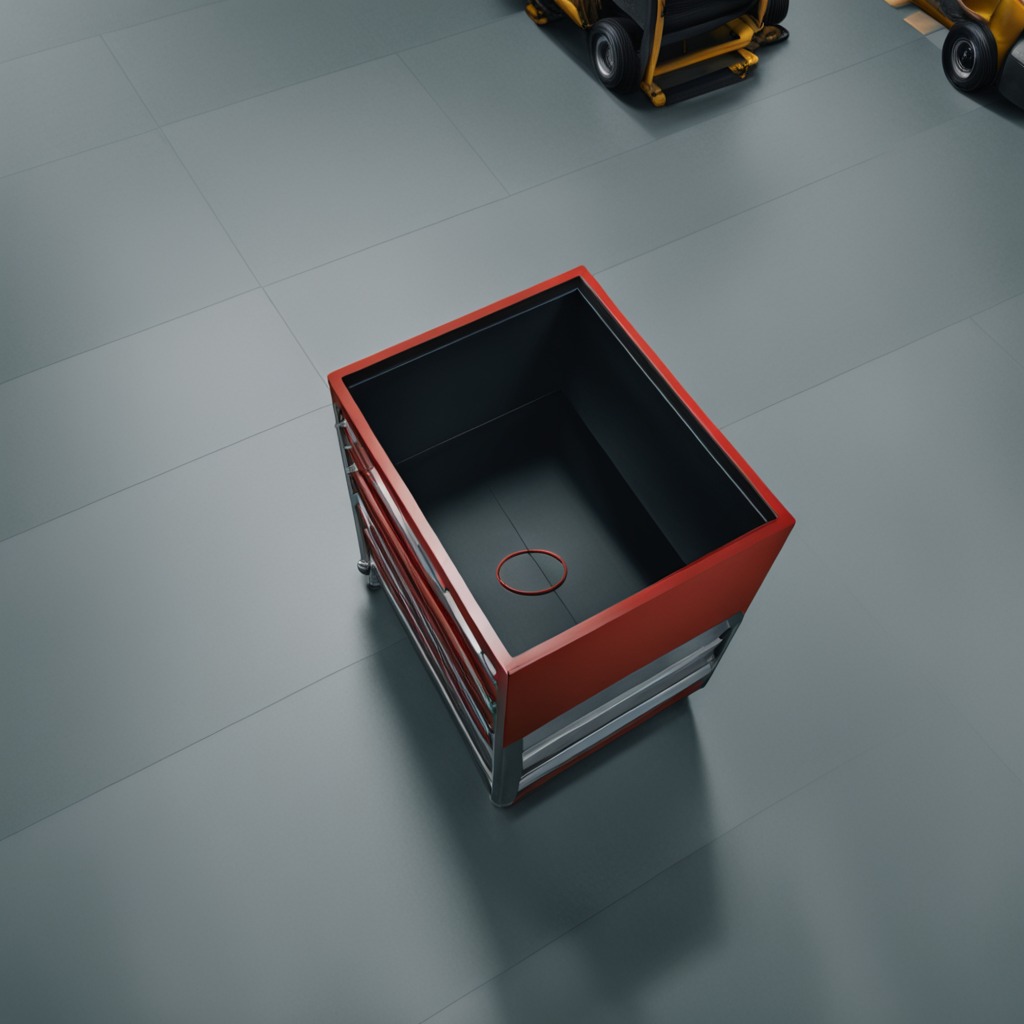
A rubber O-ring lies on the toolbox surface in an airplane hangar workshop 8K.